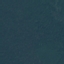
Land use / land cover: Forest